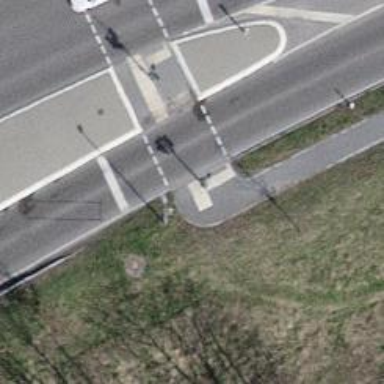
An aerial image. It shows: Road crossing with traffic signals.